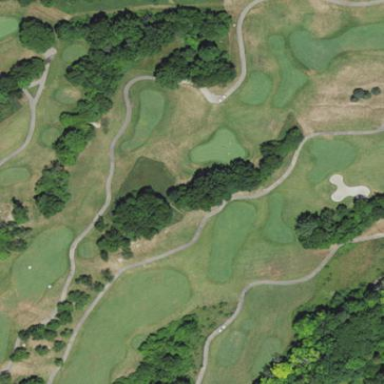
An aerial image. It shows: Area of rough grass used for golf.